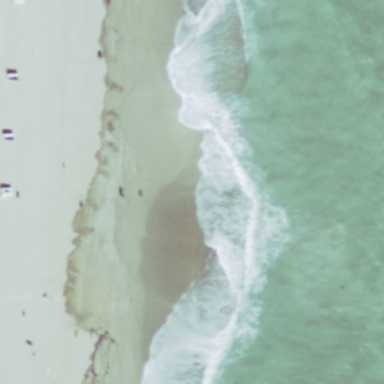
This is a beach with green sea and white sands .